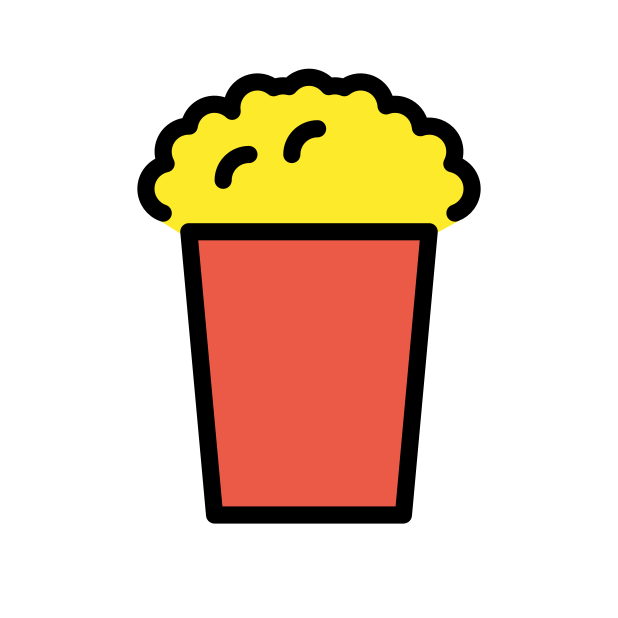
popcorn